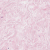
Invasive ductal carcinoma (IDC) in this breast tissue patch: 0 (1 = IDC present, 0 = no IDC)